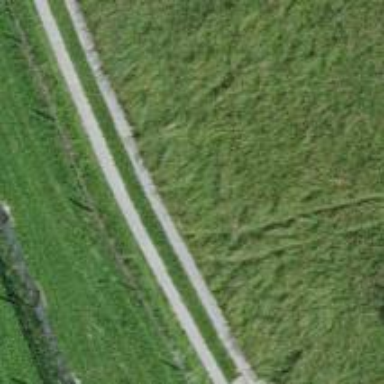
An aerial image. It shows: Paved track road with grade1 track type.